Question: I have problems understanding the depth (Z) value in 3D point cloud resulted from 3d sparse reconstruction like this example in MATLAB: <URL>
I have attached a picture showing the reconstructed 3D point cloud in the above example. I have put some datatips on the figure so we know the (x,y,z) coordinates of the points. here are my questions:
1- what does the Z value in point cloud represent? is it the distance in millimeters from the camera? if that's the case then it does not make sense based on the picture I attached since I am sure the distance of the sphere and checkerboard from the camera must be greater than 200 mm.
Or maybe it is from some reference point in space? then what is this reference point? and how can I make a 3D point cloud that the Z values indicate the distance from the camera?
2- why is there negative values for Z? what does that mean in terms of distance to the camera?
I appreciate if someone can explain.

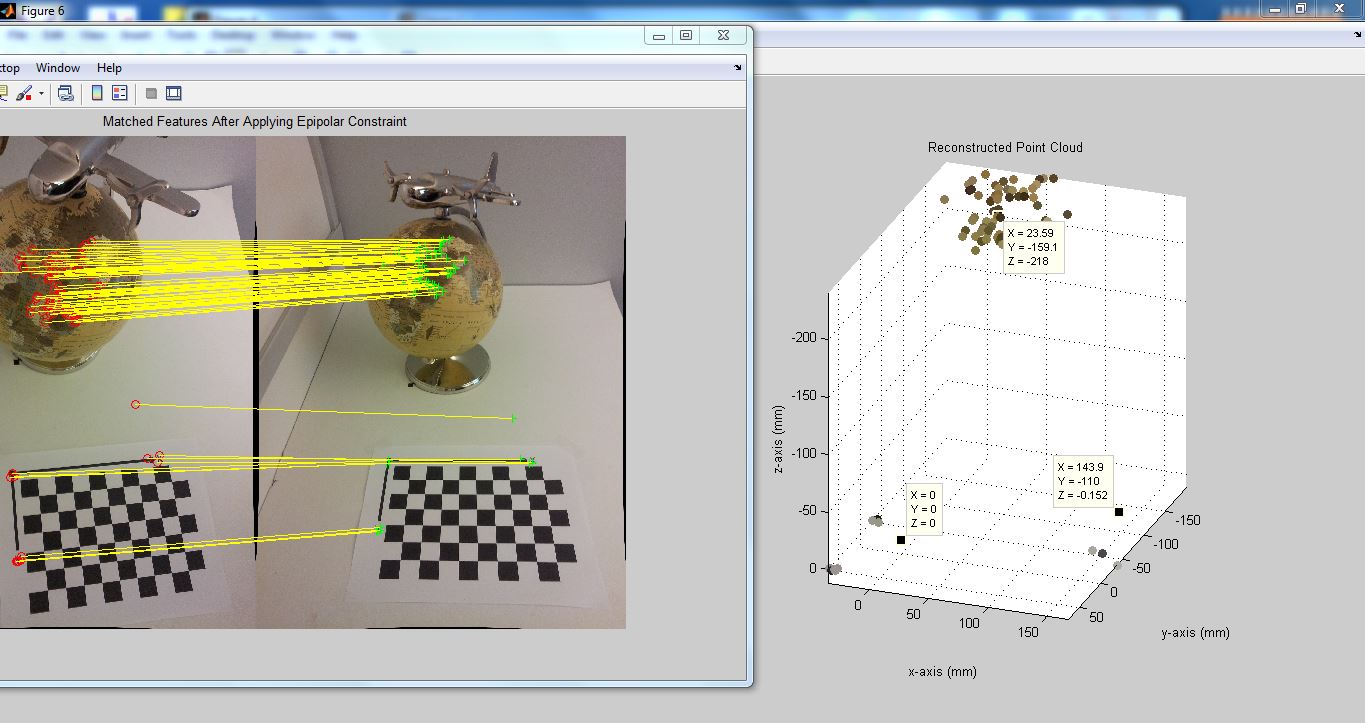
Answer: In this example the world coordinates are defined by the checkerboard. The checkerboard defines the X-Y plane, and the Z-axis points into the checkerboard, as explained in the <URL>:

Since your 3D points are above the checkerboard, they have negative Z-coordinates.